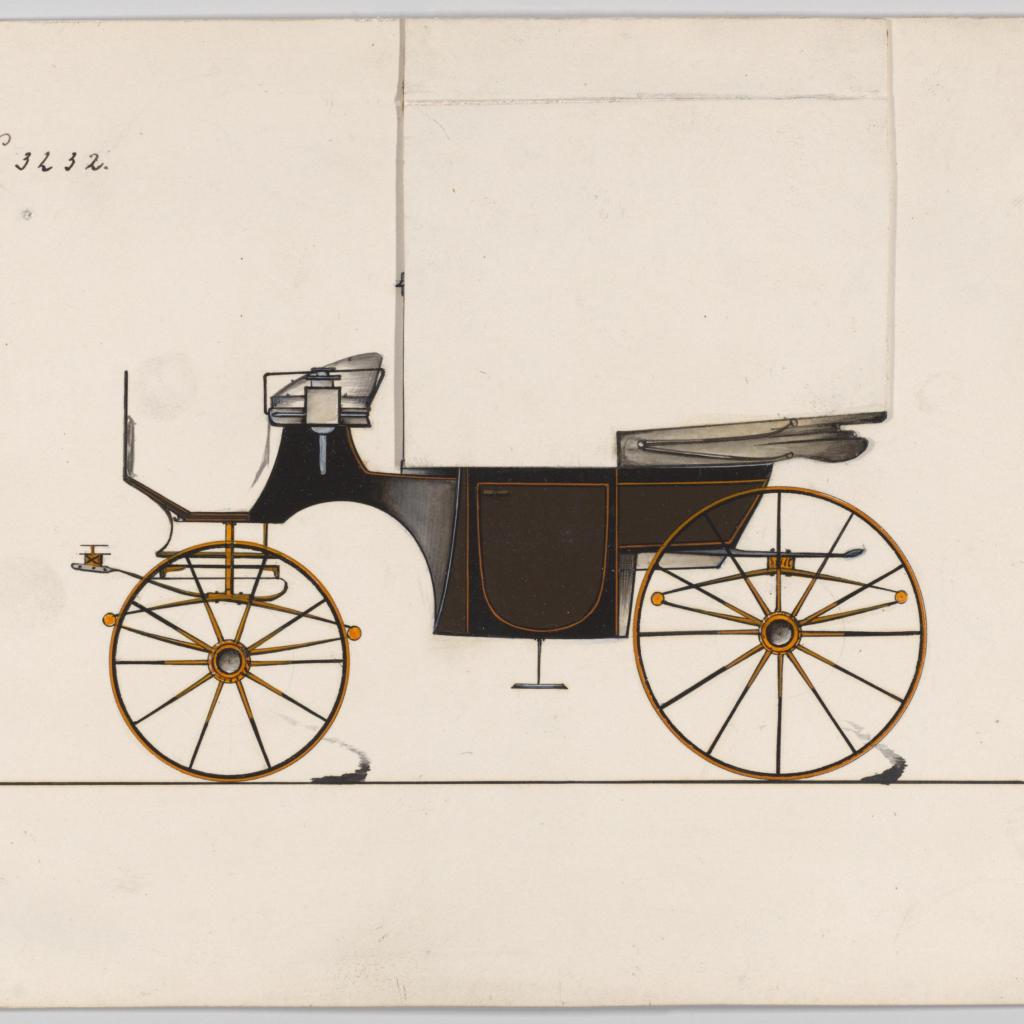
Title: Design for Landaulet, no. 3232
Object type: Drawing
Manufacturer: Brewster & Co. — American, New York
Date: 1876
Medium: Pen and black ink, watercolor and gouache with gum arabic
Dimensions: Sheet: 24 x 9 in. (61 x 22.9 cm)
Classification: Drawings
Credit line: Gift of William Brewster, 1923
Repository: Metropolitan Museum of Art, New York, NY